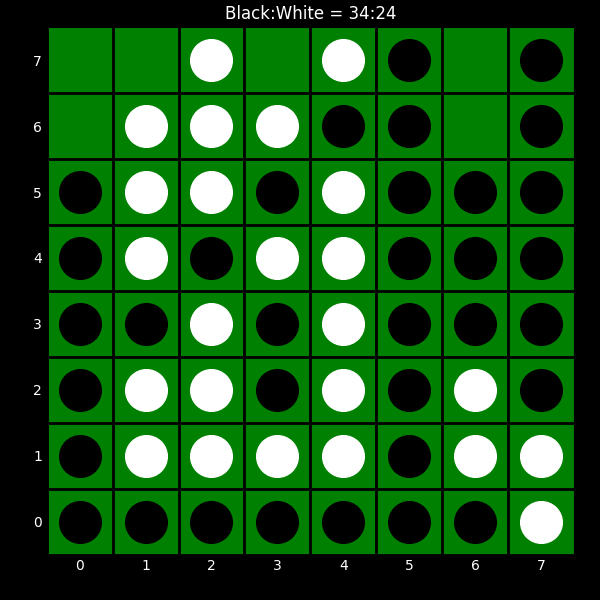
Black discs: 34
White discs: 24